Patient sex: M
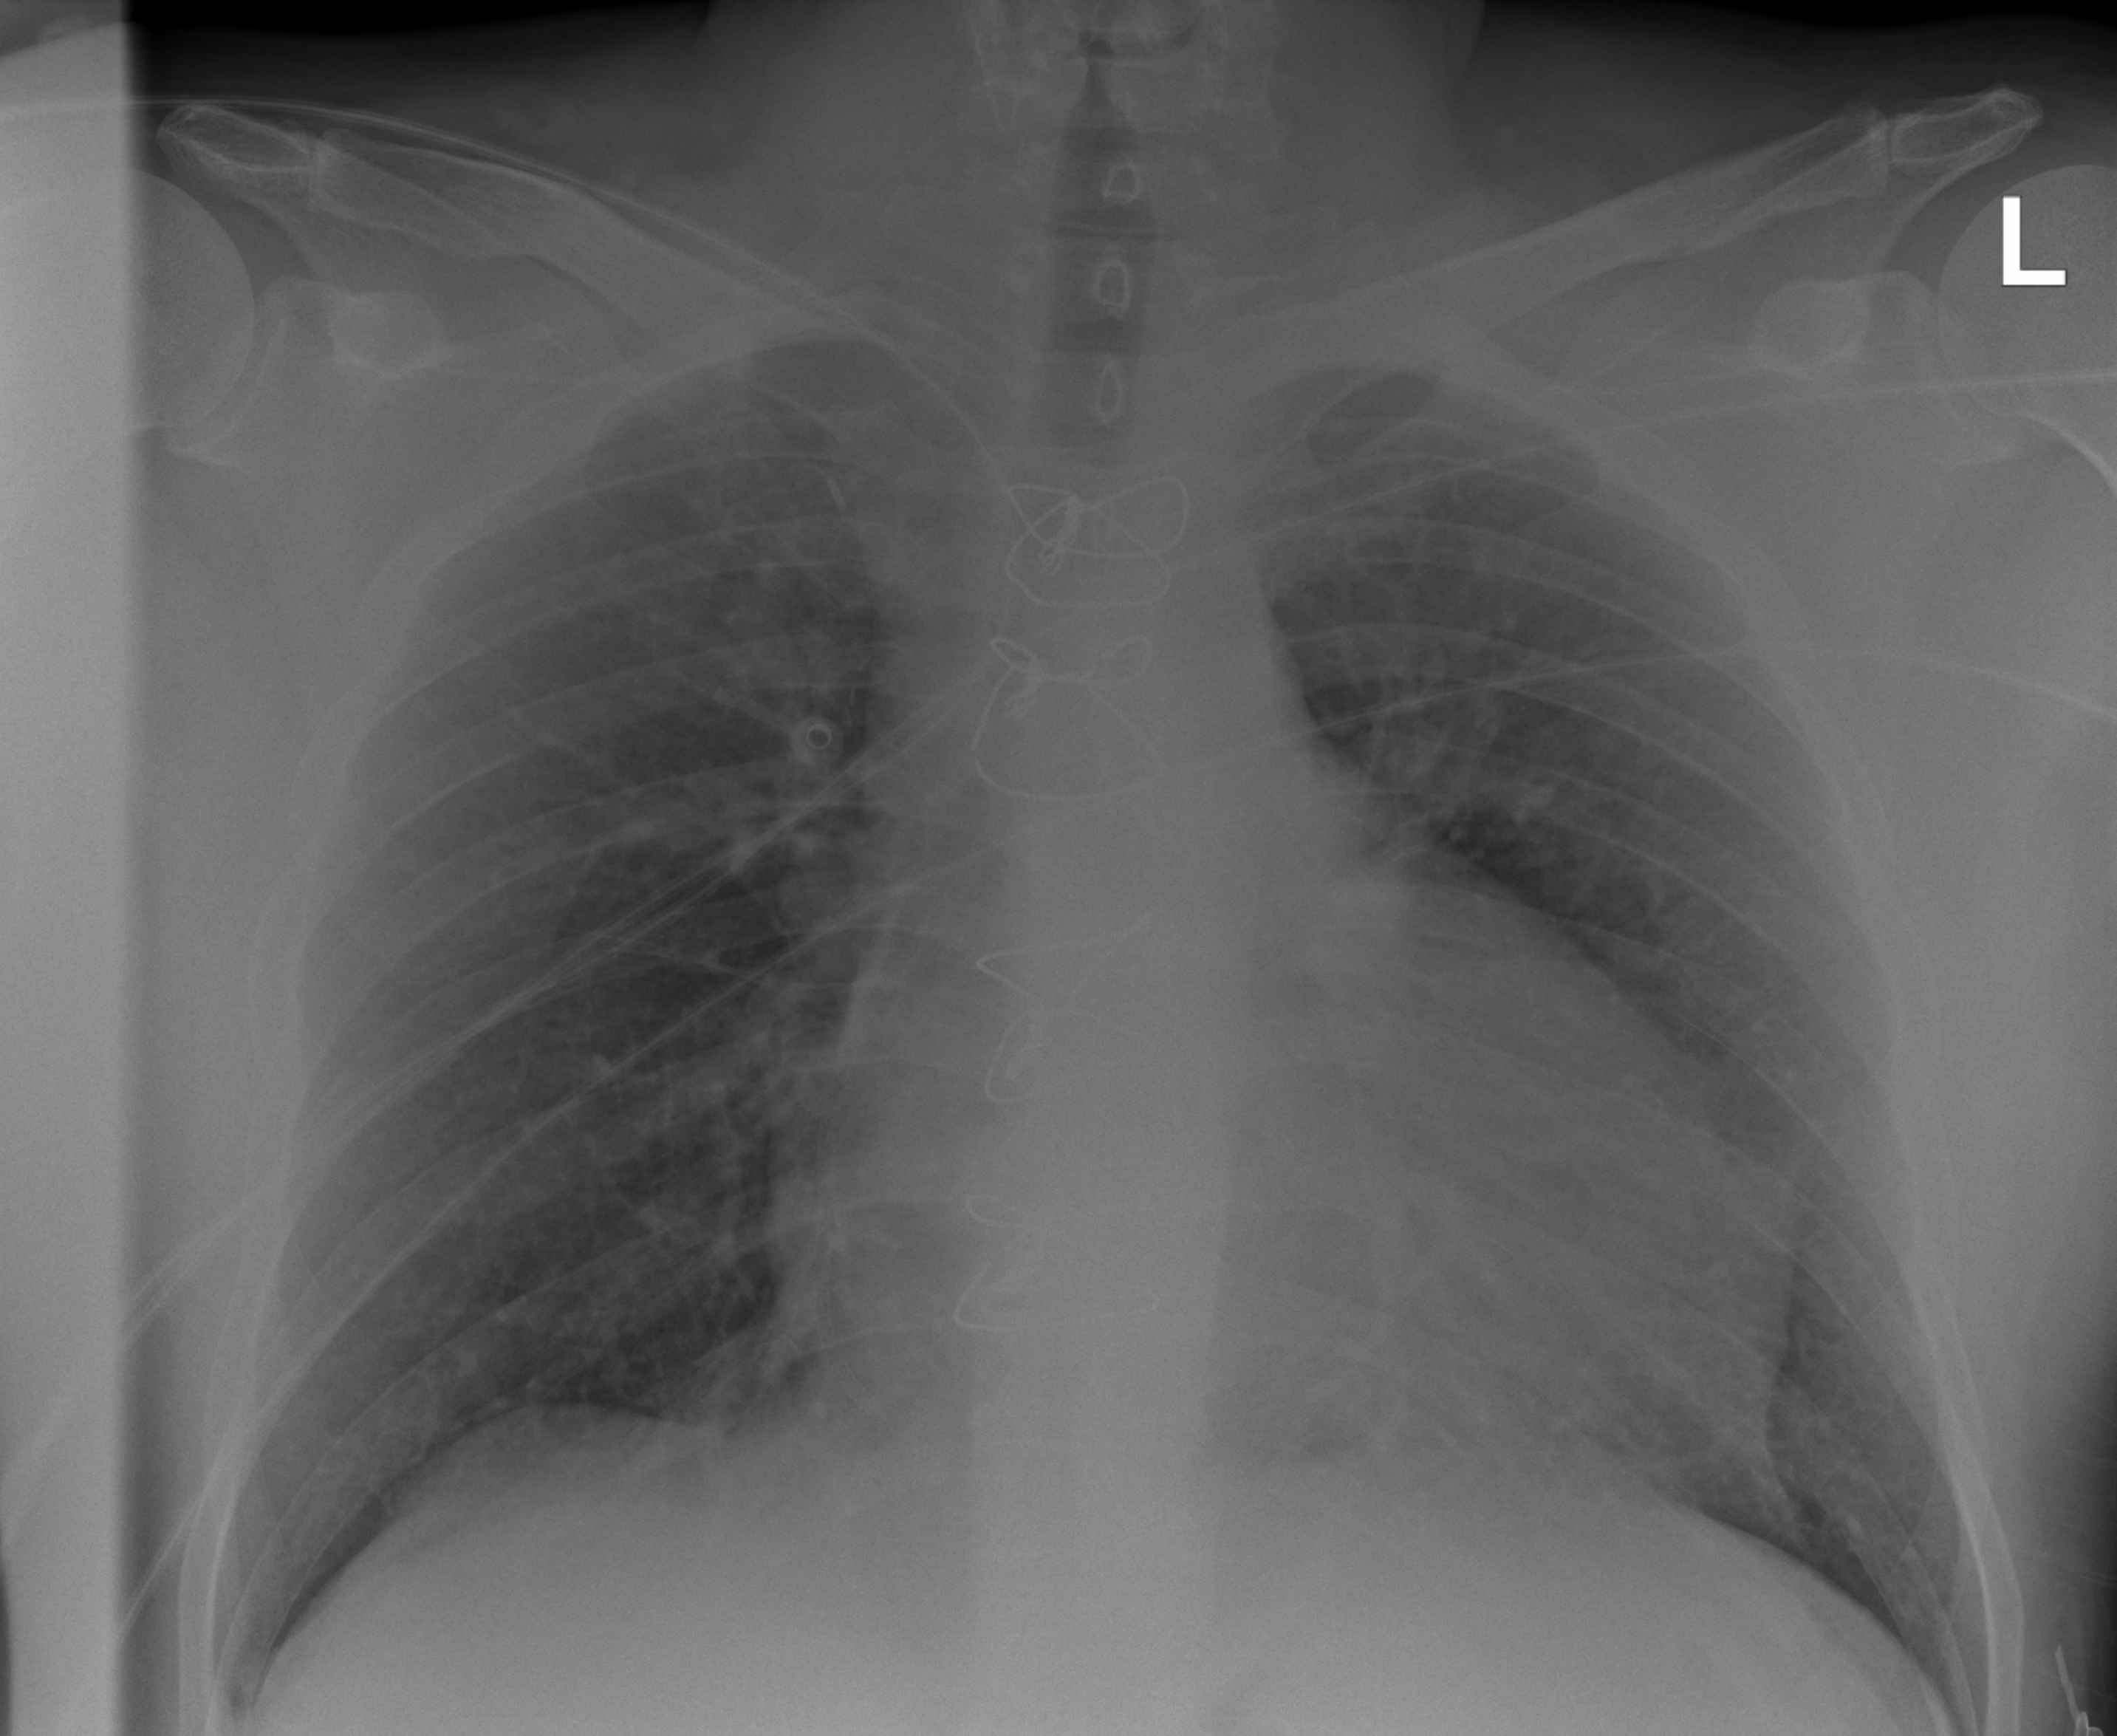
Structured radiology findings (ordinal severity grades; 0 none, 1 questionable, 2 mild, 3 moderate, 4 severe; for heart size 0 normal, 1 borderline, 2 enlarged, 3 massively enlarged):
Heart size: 2
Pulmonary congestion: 2
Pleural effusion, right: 2
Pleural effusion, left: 0
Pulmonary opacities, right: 0
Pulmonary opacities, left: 0
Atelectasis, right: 2
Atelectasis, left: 0